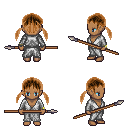
a pixel art fantasy rpg character, female body template, human, dark skin, white robe, red pants, brown twin-tailed hairstyle, bracelets, spear, four views (front, back, left, right), 2x2 character sprite sheet, small pixel art, hard edges, no anti-aliasing